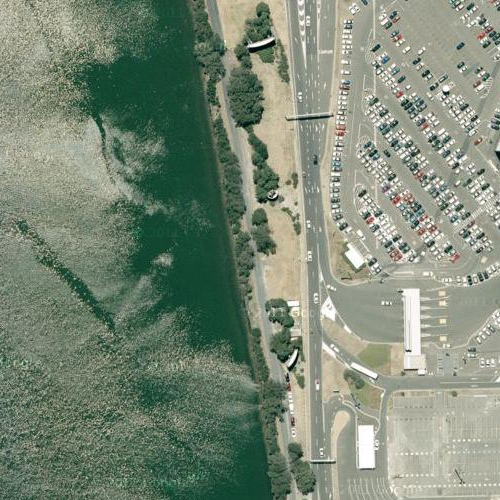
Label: sydney